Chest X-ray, PA view. Patient: 46 years old, sex M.
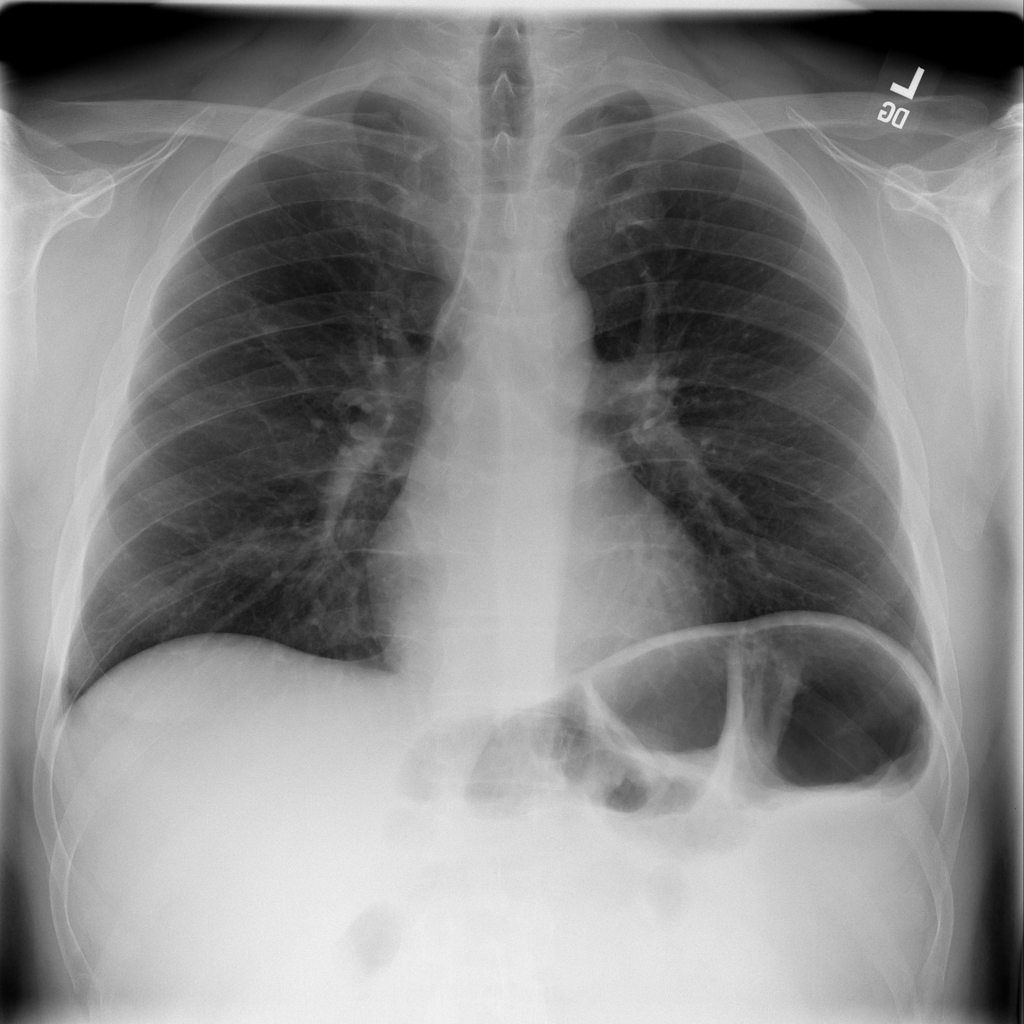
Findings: No Finding